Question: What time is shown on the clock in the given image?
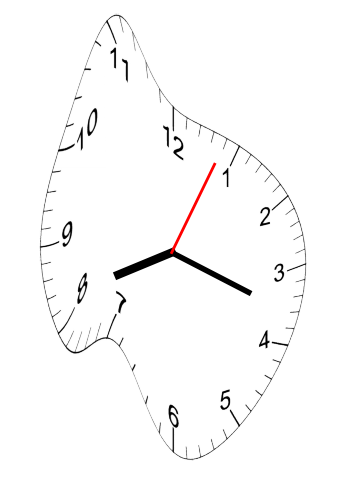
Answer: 08:18:04